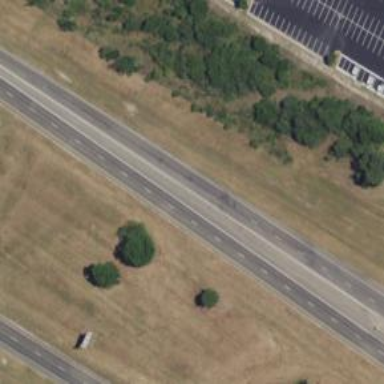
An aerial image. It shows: Asphalt trunk link road.